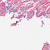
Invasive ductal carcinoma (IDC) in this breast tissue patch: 0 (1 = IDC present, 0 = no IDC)